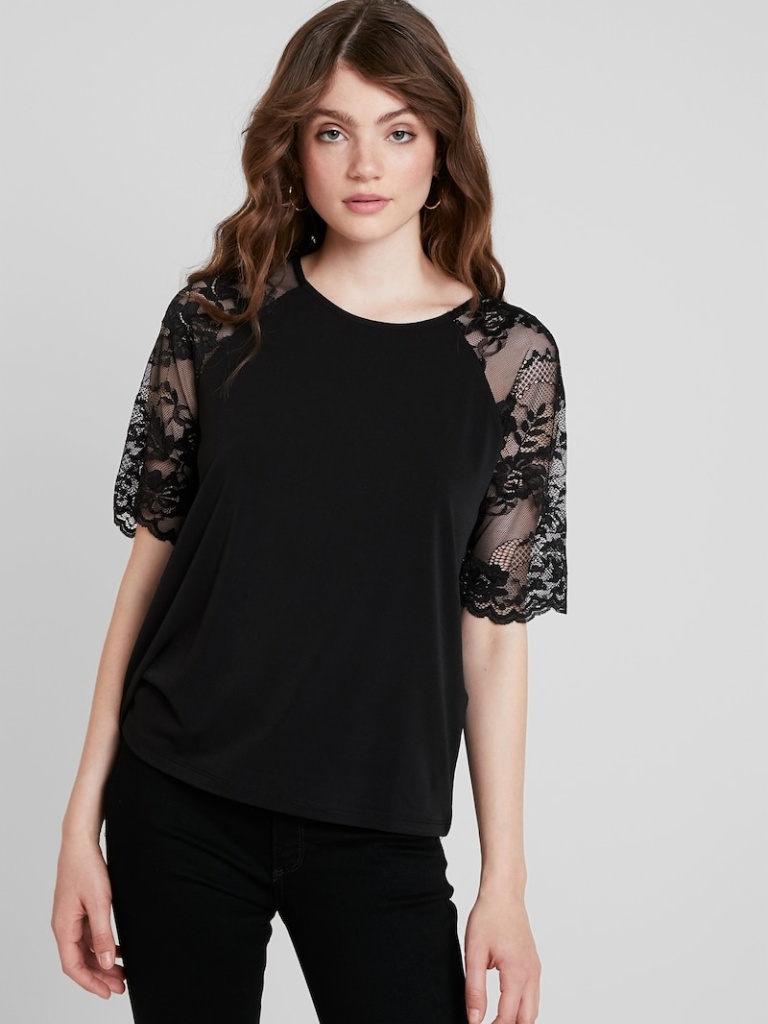
lace relaxed short sleeve hip length Untucked crew t-shirt